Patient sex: F
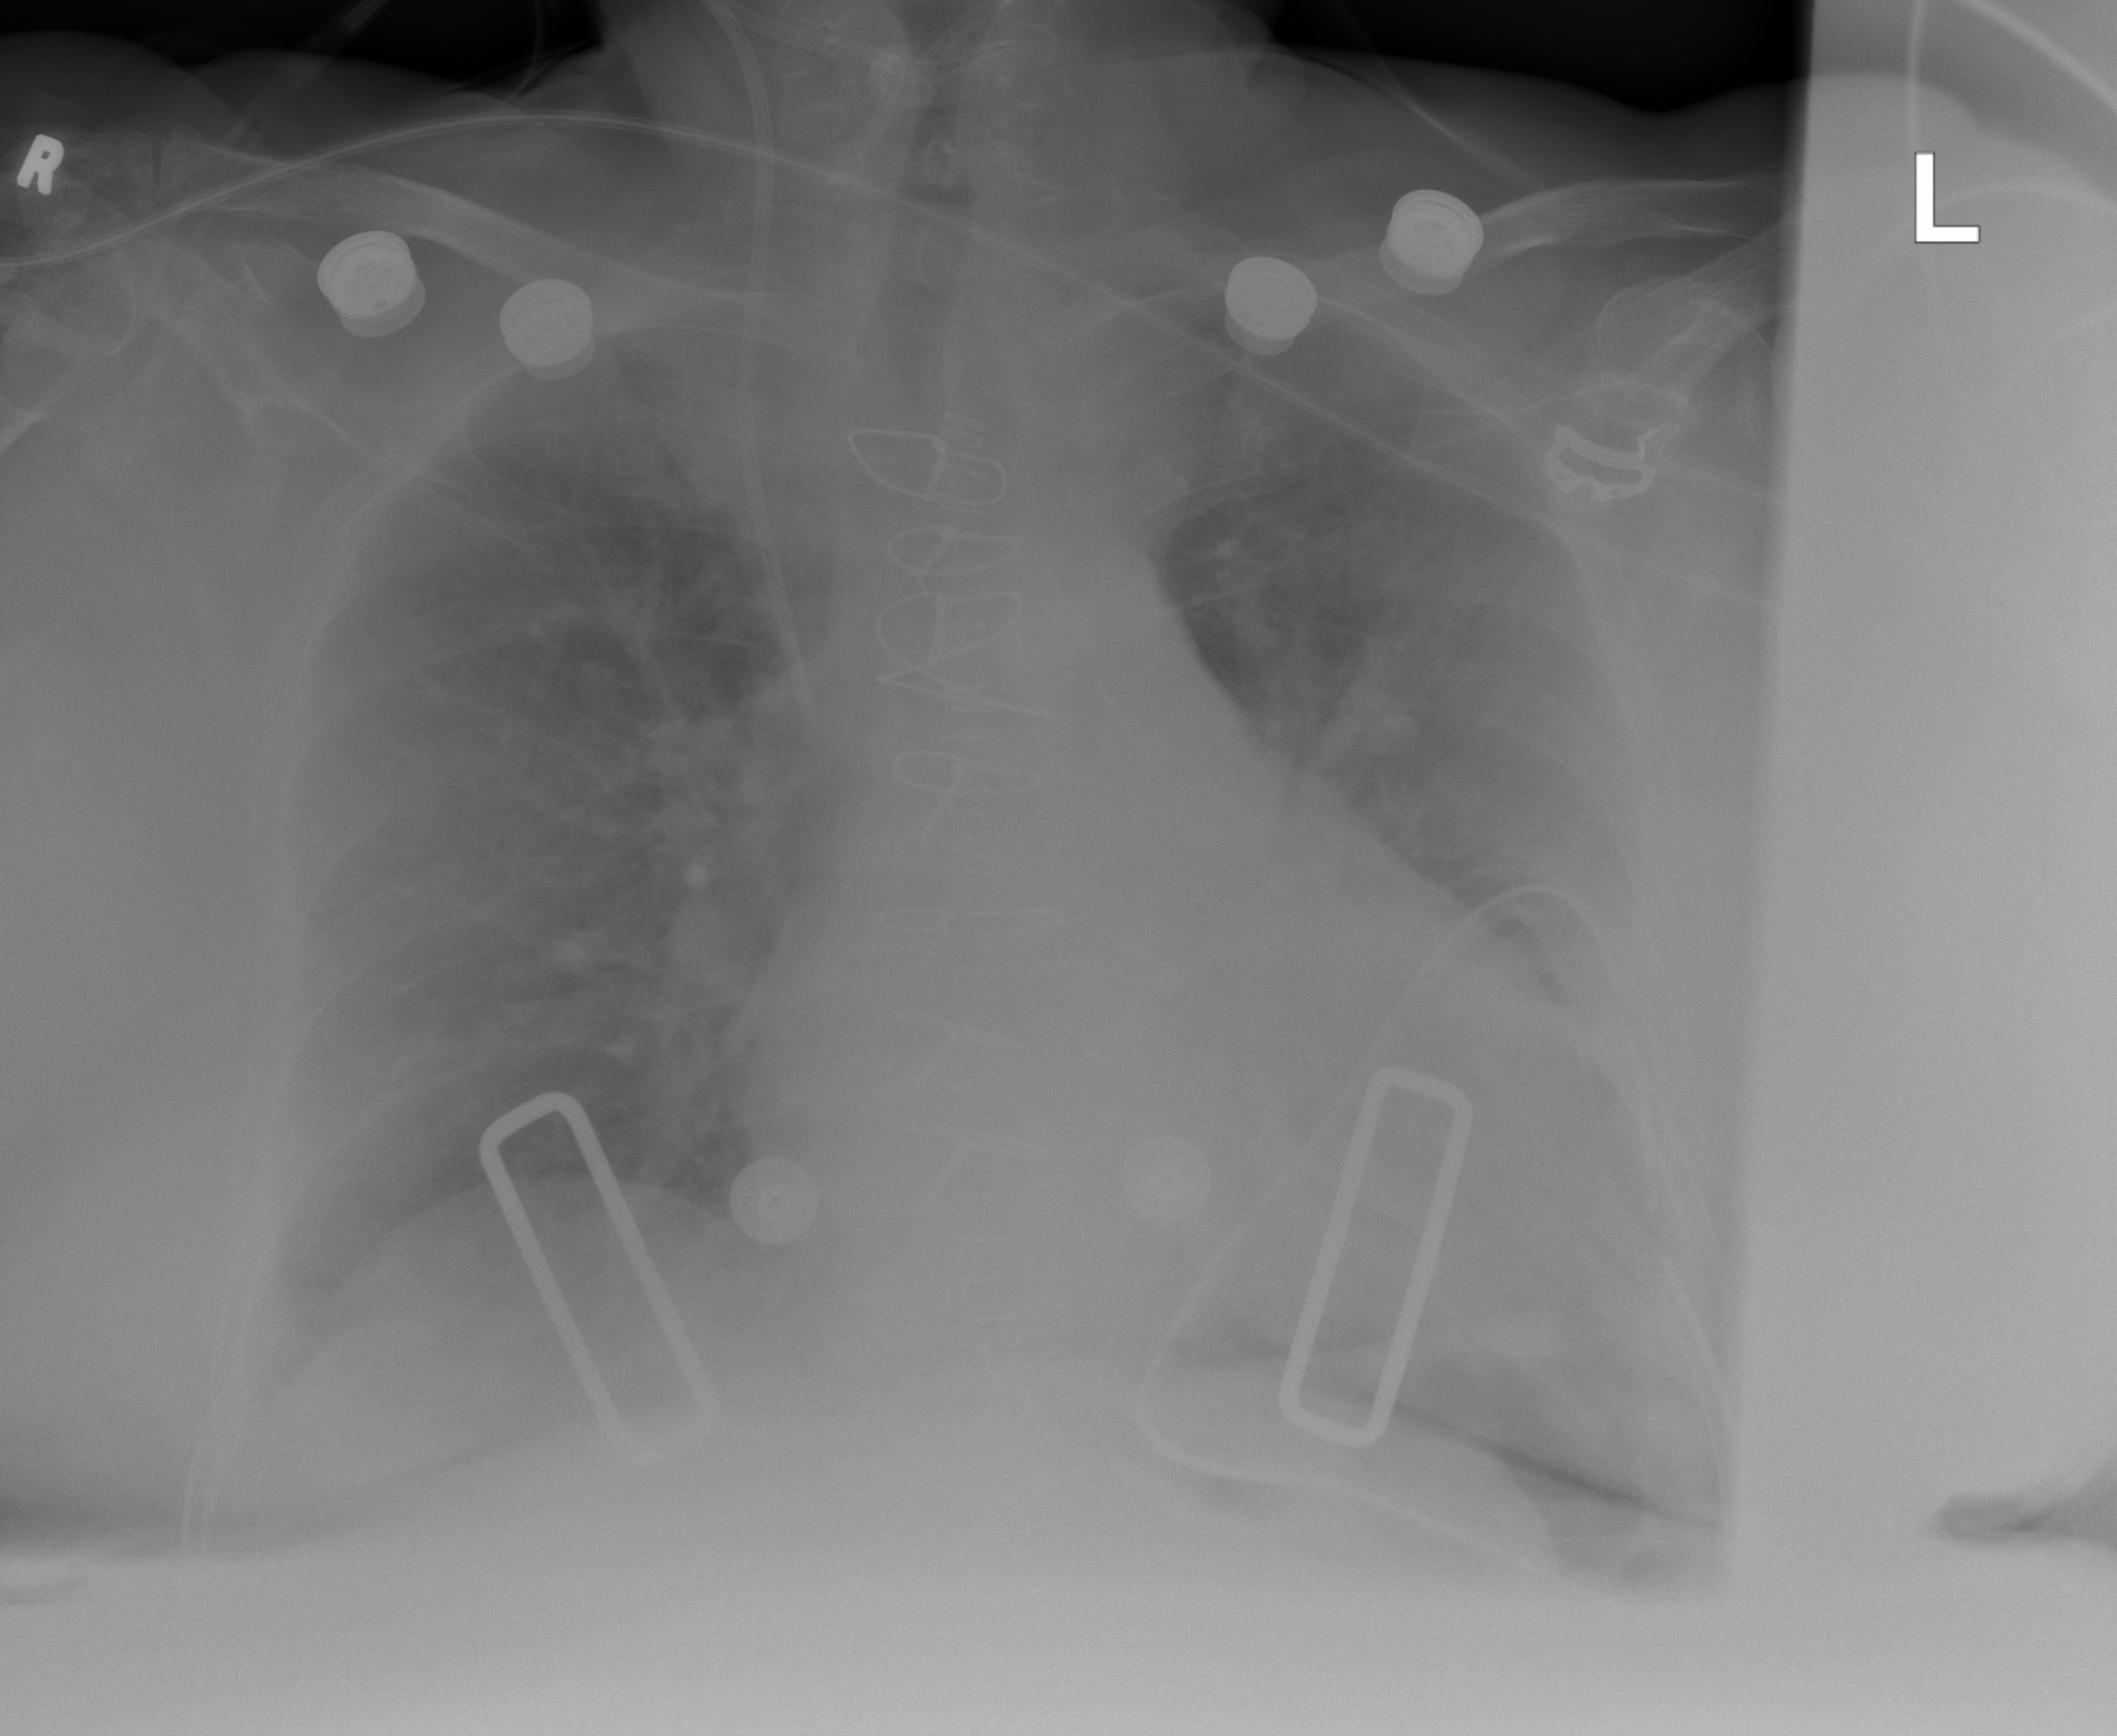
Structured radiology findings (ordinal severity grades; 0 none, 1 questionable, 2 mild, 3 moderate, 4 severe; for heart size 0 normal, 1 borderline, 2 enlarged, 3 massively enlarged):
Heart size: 2
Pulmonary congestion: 2
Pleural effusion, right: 1
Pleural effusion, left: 1
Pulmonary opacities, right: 0
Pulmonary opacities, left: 2
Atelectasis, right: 2
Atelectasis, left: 2